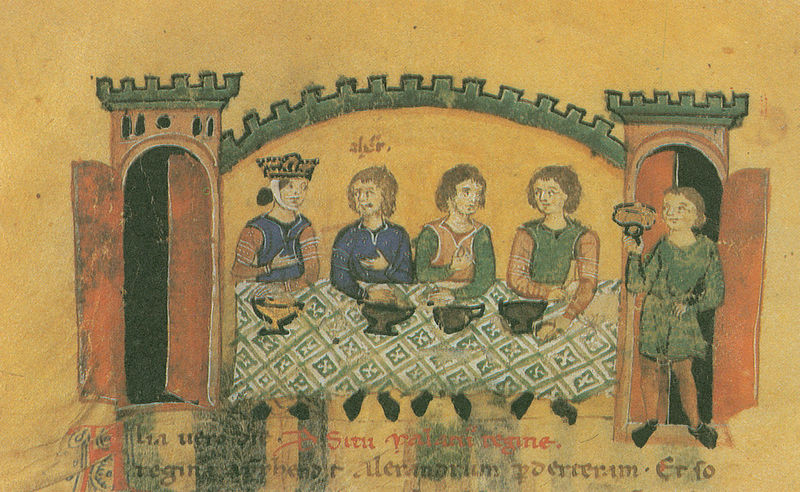
Titel: Alexanderroman
Institution: Leipzig, Stadtbibliothek
Schlagwörter: gruppe, mann, gelb, grün, menschen, ocker, braun, fenster, frau, männer, reden, tisch, tür, zeichnung, rot, schloss, muster, bibel, diener, mensch, teller, tischdecke, tischtuch, brücke, decke, personen, blatt, person, krone, turm, schalen, beine, füße, schrift, papier, türen, schuhe, mauer, könig, essen, tafel, detail, tor, zinnen, becher, vier, karos, eingang, offen, buch, burg, religion, türme, seite, text, buchstaben, gestik, speisen, mahl, flecken, pergament, tore, mittelalter, königin, schüsseln, gefäße, christentum, latein, speise, buchmalerei, tich, msuter, illumination, essenn, gerlb